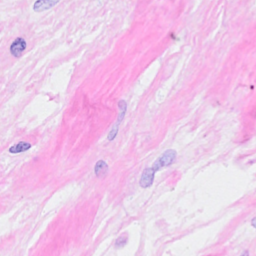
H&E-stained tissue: Breast